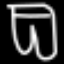
Label: pants